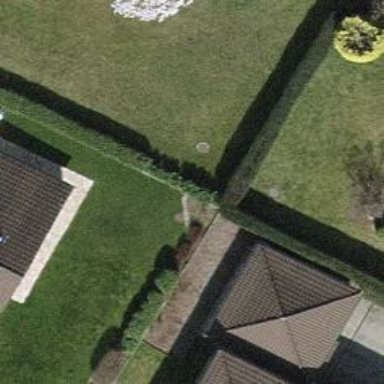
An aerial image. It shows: Hedge barrier.